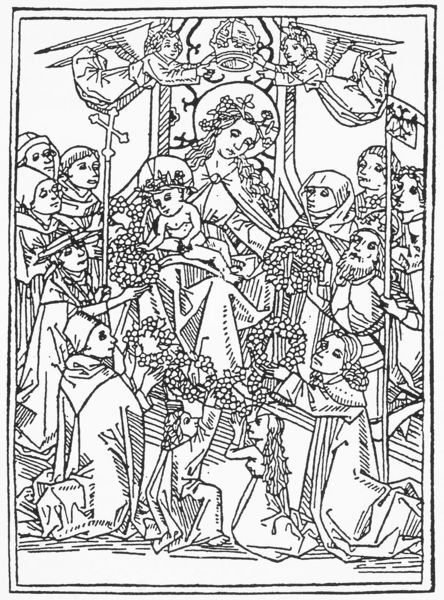
Titel: Holzschnitt aus der Rosenkranzschrift
Künstler: Jakob Sprenger
Schlagwörter: adler, flügel, mann, nackt, umhang, weiß, menschen, frau, hut, schwarz, zeichnung, schleier, haube, bart, gesichter, arm, augen, falten, gewand, haare, blatt, krone, kinder, engel, trauben, stab, fahne, flagge, bischof, lanze, knie, stiel, kreuz, religion, druck, holzstich, stich, knien, holzdruck, kranz, rüstung, jesus, knieend, kniend, mittelalter, königin, kränze, maria, madonna, anbetung, kapuze, tonsur, jesuskind, nonnen, krönung mariens, jess, bnner